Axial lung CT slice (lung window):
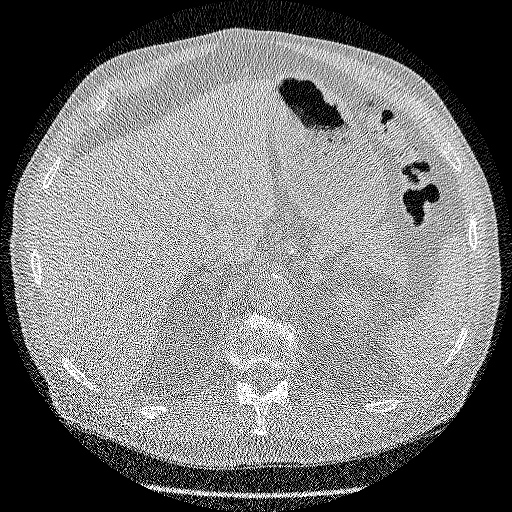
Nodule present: no